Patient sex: F
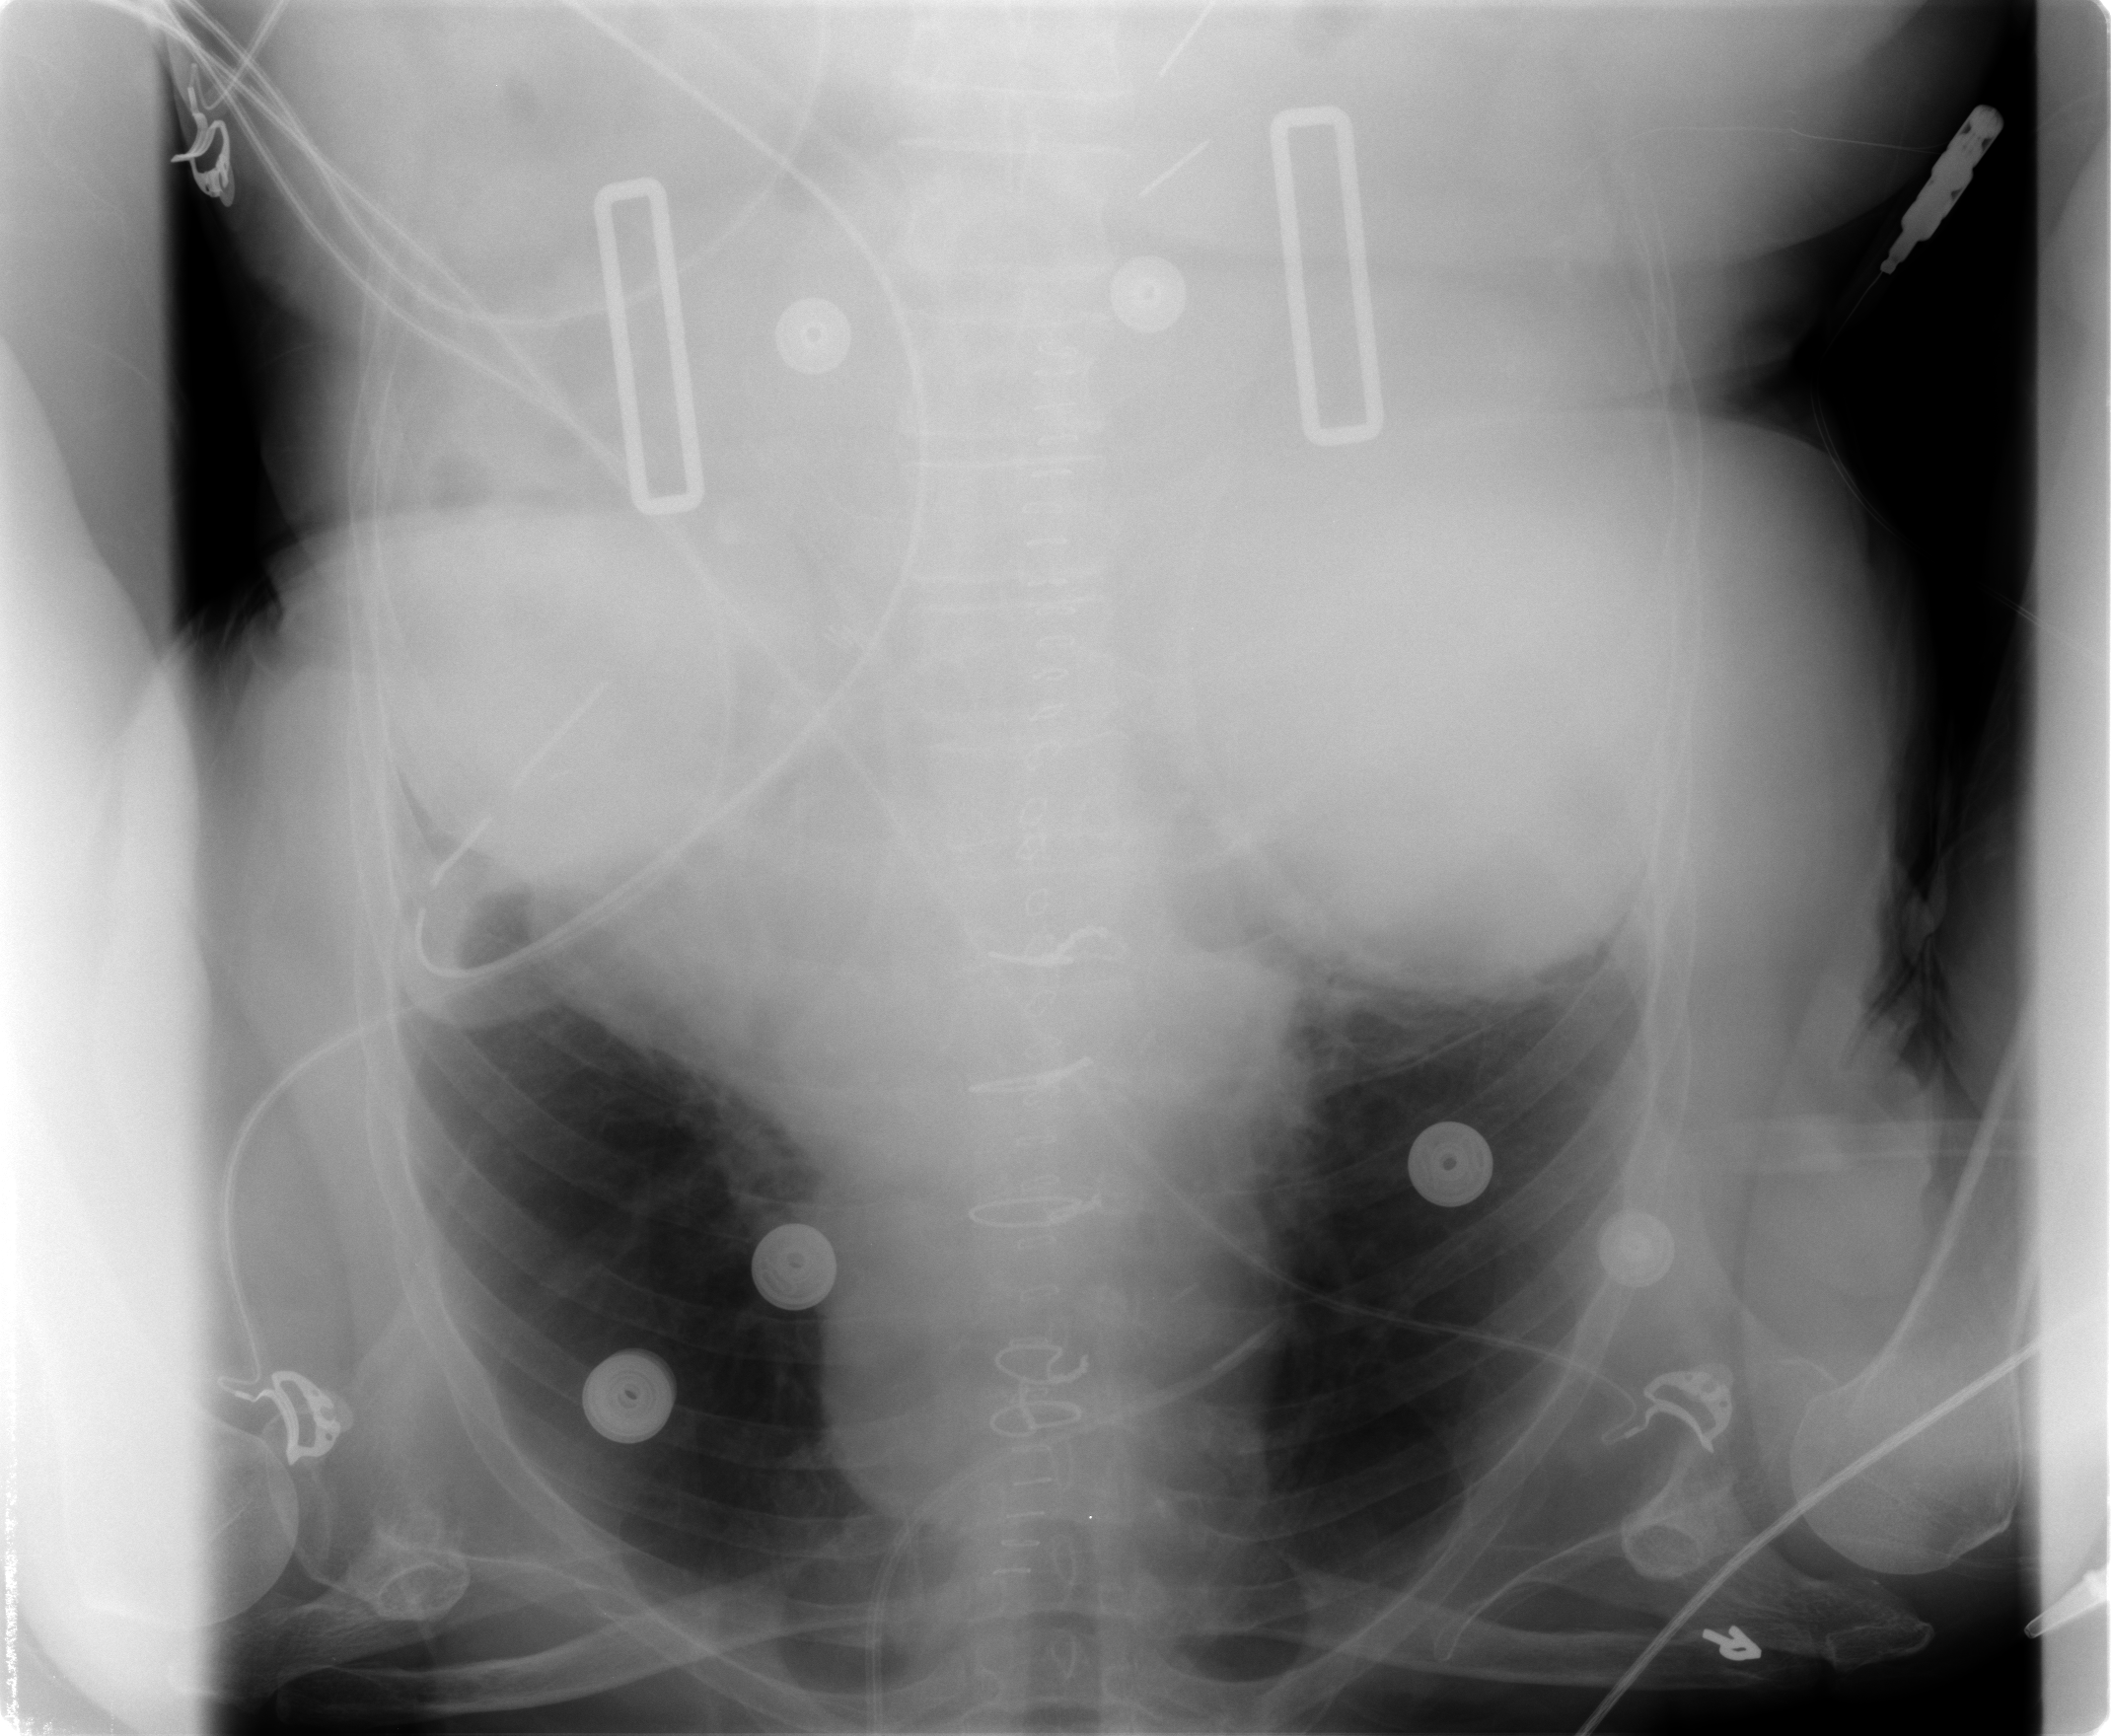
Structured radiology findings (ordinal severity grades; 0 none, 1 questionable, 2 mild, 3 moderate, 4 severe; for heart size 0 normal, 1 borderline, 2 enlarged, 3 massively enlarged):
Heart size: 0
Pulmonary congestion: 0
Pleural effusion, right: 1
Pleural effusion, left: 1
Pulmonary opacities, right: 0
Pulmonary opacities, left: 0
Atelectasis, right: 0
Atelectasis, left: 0